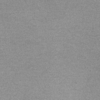
Label: dusty